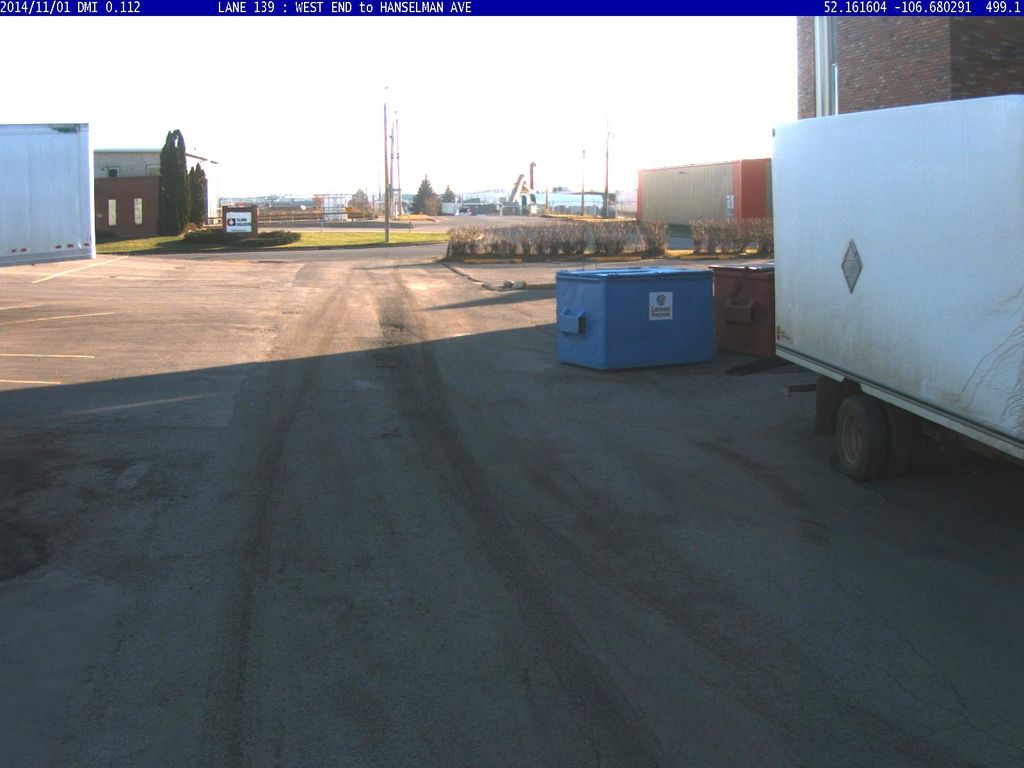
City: saskatoon